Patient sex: M
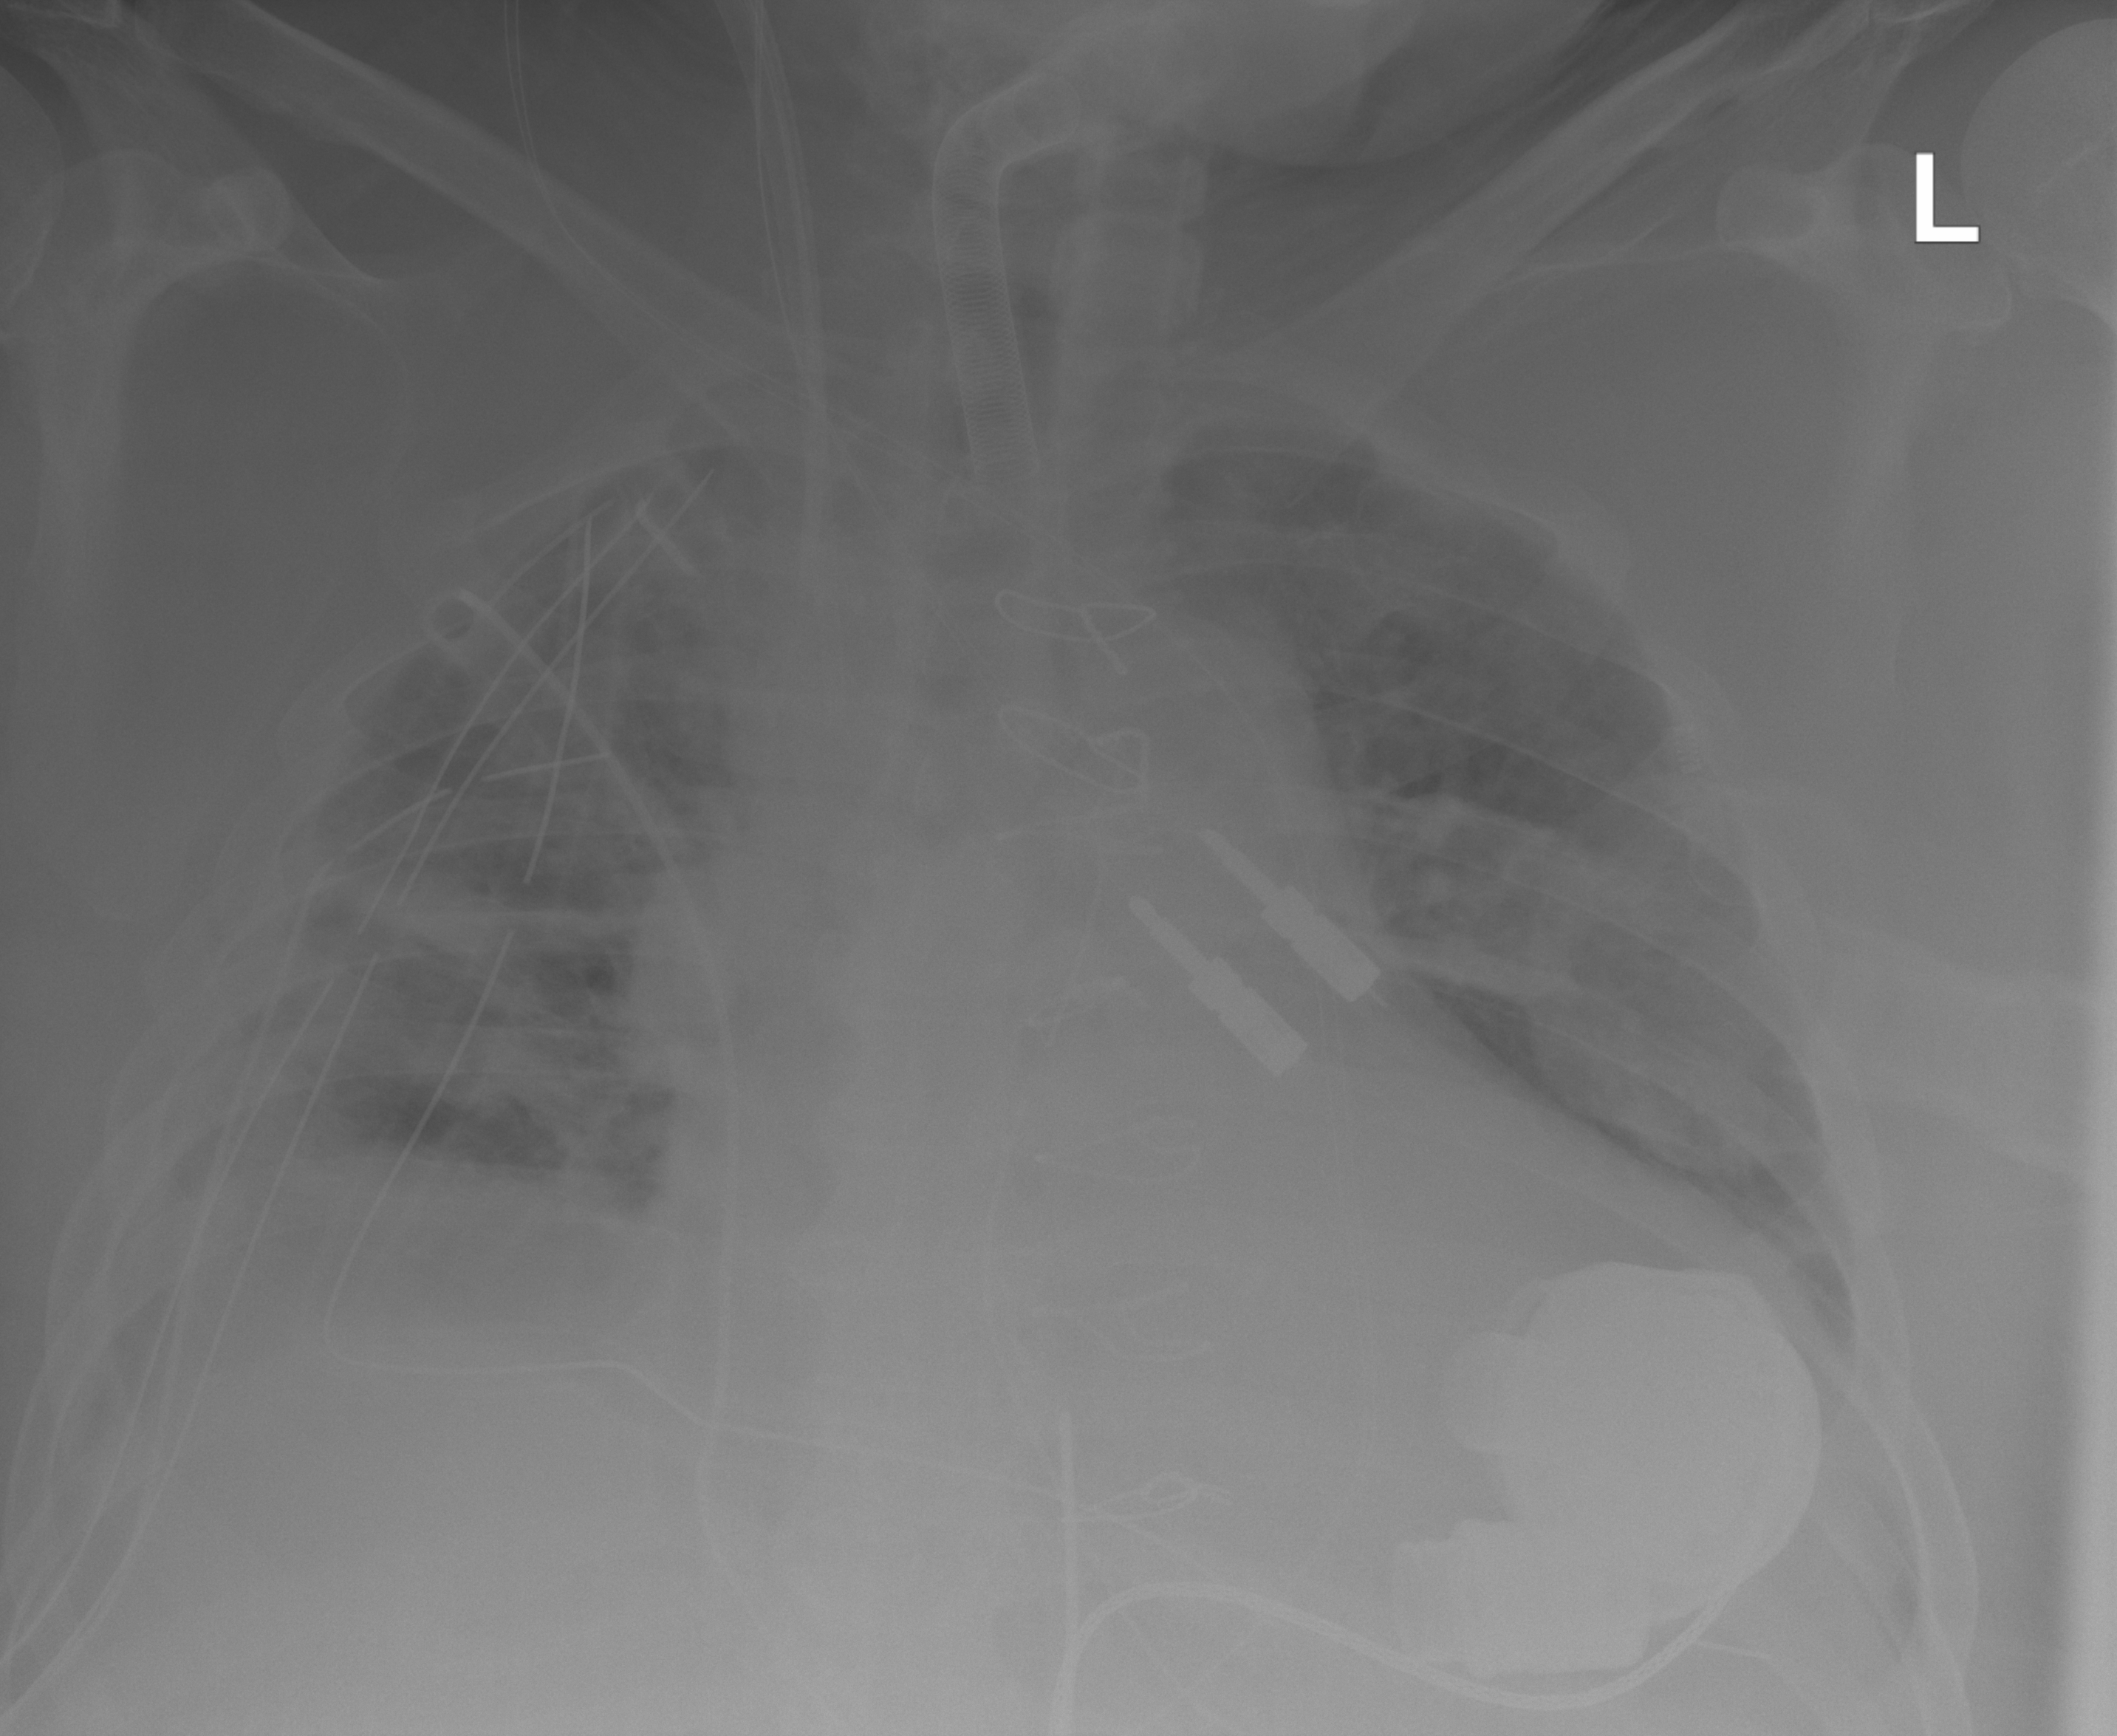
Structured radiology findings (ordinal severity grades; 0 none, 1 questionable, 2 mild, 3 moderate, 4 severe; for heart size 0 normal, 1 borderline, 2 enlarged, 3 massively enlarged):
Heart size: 3
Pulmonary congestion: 2
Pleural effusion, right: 2
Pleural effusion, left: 2
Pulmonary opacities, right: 2
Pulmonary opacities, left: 2
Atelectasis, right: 2
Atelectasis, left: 2